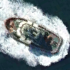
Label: Towing_vessel